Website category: sports
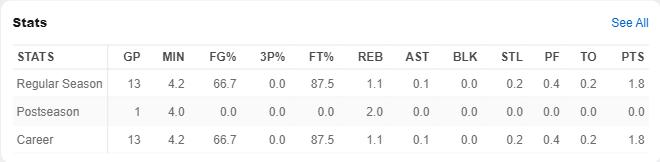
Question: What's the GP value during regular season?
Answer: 13

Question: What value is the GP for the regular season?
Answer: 13

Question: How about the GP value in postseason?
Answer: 1

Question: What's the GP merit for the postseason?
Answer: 1

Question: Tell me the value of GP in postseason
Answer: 1

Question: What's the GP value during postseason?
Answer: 1

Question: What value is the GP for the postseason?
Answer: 1

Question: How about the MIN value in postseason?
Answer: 4.0

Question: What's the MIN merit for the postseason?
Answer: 4.0

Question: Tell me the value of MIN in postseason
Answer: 4.0

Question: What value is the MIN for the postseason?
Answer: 4.0

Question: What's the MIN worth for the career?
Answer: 4.2

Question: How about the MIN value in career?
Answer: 4.2

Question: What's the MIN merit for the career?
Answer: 4.2

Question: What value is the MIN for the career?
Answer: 4.2

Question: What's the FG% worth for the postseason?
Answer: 0.0

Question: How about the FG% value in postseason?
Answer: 0.0

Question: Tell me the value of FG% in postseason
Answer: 0.0

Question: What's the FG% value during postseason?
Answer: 0.0

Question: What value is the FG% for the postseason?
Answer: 0.0

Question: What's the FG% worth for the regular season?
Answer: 66.7

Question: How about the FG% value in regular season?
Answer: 66.7

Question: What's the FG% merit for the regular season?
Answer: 66.7

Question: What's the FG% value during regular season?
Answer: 66.7

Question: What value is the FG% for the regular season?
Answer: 66.7

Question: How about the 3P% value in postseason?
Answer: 0.0

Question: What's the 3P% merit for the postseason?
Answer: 0.0

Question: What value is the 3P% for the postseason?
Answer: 0.0

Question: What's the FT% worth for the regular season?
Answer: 87.5

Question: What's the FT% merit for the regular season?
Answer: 87.5

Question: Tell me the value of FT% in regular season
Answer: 87.5

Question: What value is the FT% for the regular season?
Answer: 87.5

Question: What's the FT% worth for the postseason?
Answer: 0.0

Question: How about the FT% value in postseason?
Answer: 0.0

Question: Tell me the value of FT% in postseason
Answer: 0.0

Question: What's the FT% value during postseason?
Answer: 0.0

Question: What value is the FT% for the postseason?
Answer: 0.0

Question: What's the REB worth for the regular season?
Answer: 1.1

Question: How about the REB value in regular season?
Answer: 1.1

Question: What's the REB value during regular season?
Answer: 1.1

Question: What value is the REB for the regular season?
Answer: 1.1

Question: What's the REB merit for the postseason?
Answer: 2.0

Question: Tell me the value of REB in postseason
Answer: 2.0

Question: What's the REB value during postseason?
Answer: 2.0

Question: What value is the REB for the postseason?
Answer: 2.0

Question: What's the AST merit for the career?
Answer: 0.1

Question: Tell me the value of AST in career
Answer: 0.1

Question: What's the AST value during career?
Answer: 0.1

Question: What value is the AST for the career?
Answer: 0.1

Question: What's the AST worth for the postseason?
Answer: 0.0

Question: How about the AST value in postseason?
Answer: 0.0

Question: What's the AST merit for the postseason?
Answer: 0.0

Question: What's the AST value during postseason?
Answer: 0.0

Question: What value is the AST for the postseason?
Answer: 0.0

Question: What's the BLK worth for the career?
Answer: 0.0

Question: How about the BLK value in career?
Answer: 0.0

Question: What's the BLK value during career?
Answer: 0.0

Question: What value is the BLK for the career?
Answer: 0.0

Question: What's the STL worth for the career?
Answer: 0.2

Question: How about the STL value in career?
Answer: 0.2

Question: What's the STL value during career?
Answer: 0.2

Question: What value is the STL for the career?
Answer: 0.2

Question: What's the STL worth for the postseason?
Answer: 0.0

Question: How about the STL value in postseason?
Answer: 0.0